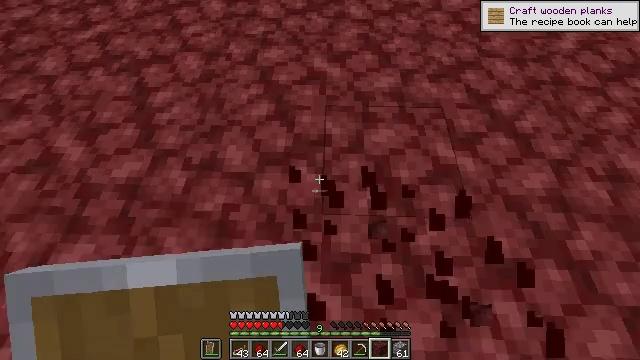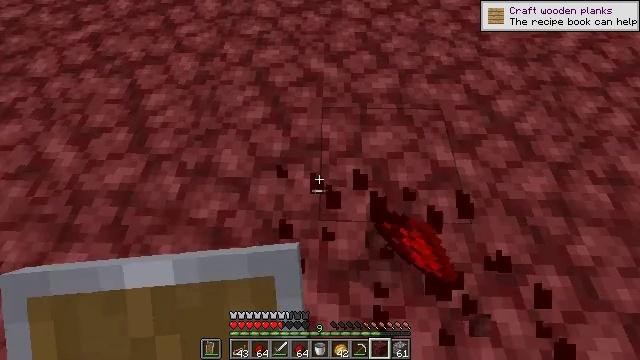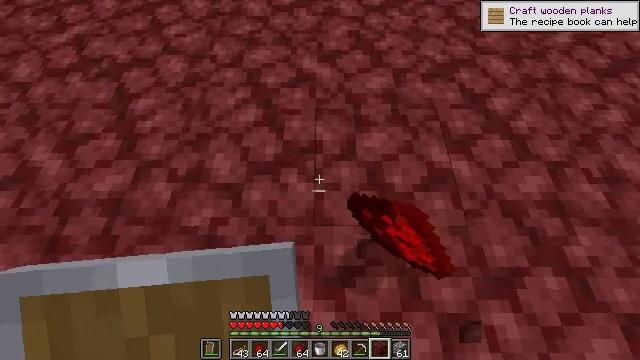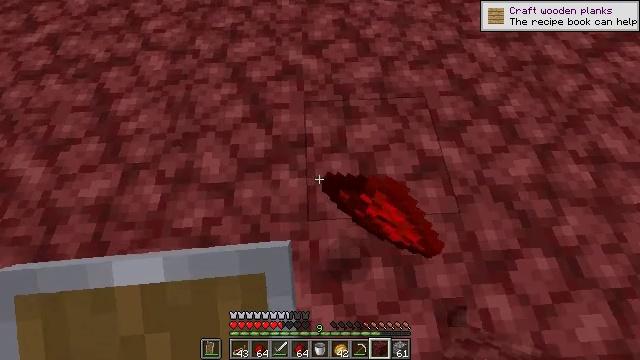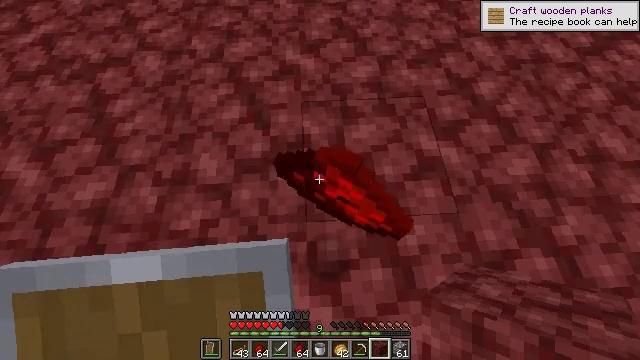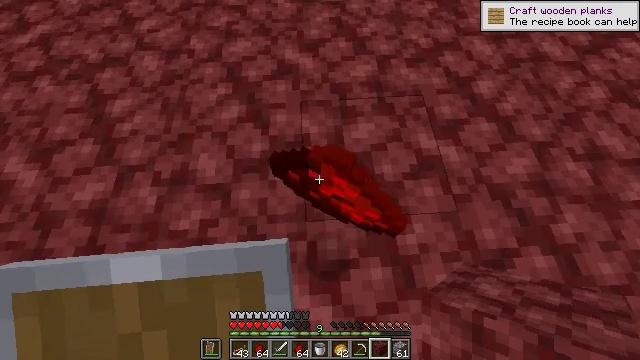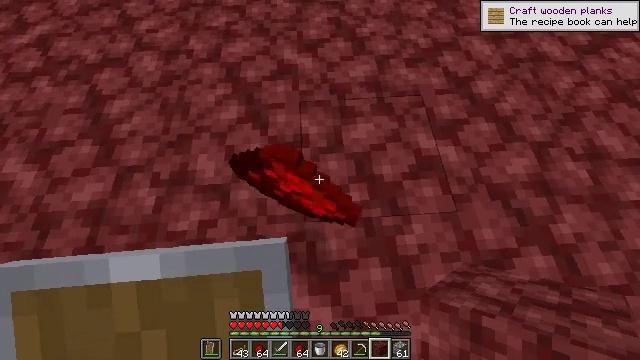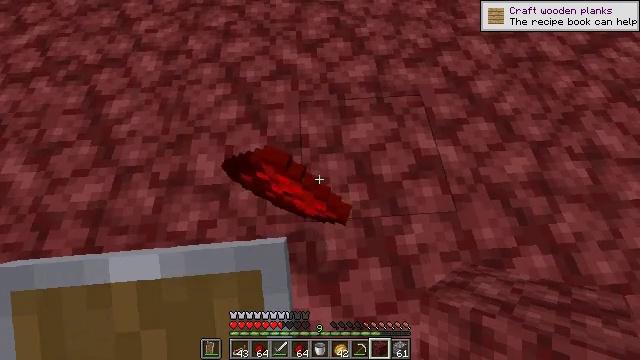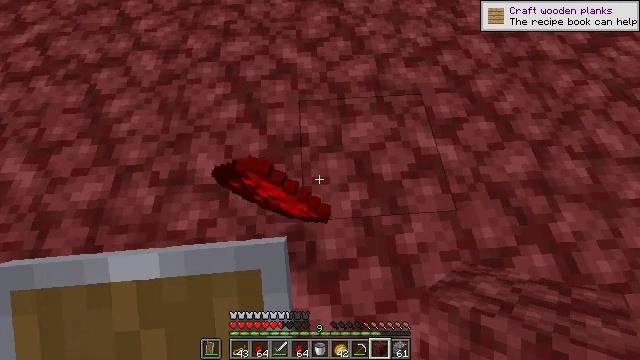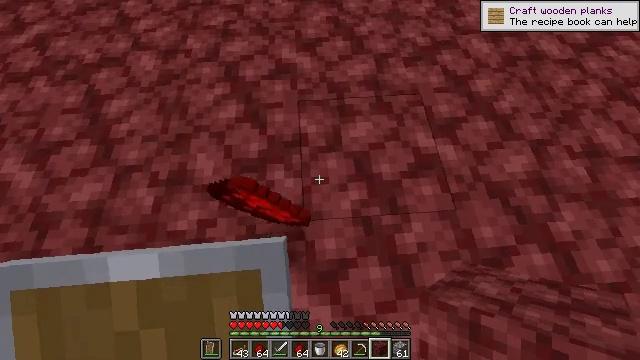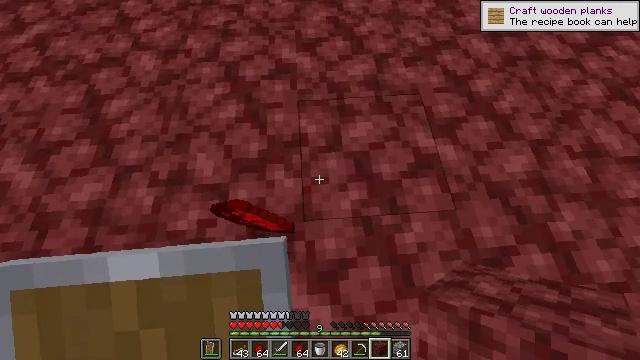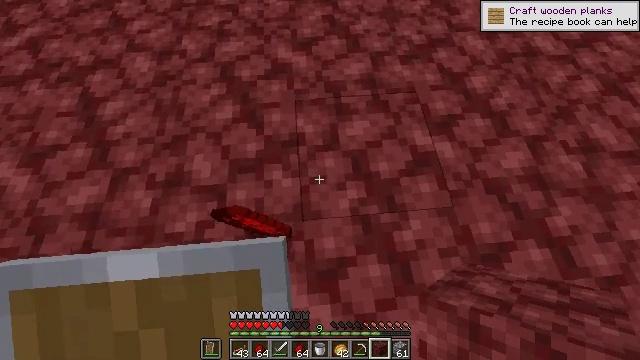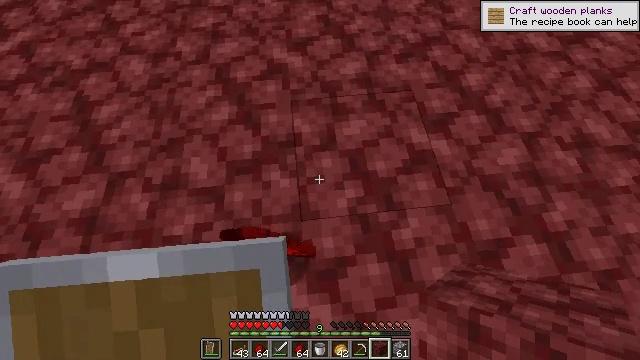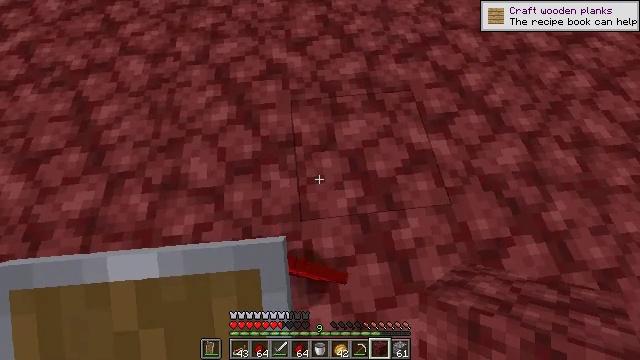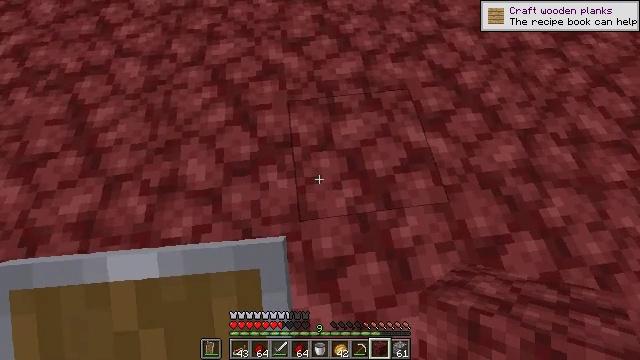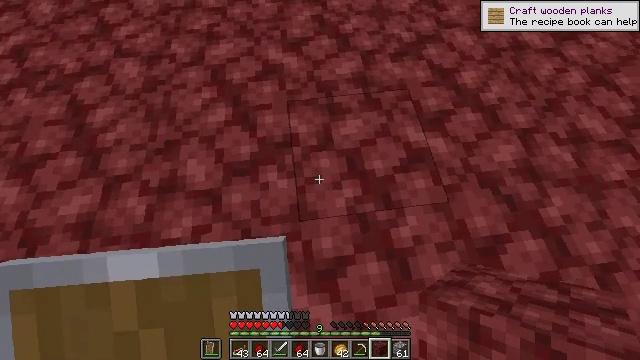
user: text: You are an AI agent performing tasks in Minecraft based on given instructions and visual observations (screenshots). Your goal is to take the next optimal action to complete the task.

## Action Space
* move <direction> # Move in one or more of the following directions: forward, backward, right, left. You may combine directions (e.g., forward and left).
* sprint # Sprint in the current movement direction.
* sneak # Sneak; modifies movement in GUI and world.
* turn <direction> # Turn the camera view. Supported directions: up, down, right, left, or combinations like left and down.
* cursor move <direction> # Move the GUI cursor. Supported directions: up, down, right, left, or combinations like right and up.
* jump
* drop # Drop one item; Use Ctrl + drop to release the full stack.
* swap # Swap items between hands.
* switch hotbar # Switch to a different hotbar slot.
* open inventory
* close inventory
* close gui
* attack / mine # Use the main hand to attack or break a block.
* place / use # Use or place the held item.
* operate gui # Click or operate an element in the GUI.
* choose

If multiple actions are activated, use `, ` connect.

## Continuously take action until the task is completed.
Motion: motion action
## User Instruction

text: Digging the cobblestone underground.
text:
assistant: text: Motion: no_op
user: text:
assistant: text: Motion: turn right
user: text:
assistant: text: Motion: turn right and down
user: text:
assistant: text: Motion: no_op
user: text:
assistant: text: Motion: no_op
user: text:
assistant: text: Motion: no_op
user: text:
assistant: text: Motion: no_op
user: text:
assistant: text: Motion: no_op
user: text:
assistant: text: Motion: no_op
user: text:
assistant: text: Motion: no_op
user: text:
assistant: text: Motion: turn right
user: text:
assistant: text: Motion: turn right
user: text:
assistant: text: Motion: no_op
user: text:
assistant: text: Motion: no_op
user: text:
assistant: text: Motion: no_op
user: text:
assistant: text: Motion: no_op
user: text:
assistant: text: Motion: no_op
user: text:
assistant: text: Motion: no_op
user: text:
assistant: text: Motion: turn right
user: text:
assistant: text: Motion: turn right
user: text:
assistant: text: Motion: turn right and up
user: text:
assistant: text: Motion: turn right and up
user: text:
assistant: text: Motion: turn right and up
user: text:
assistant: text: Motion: turn right and up
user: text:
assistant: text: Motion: turn right and up
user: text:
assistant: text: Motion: no_op
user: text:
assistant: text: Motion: no_op
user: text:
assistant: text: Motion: no_op
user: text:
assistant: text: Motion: no_op
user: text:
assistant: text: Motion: turn right